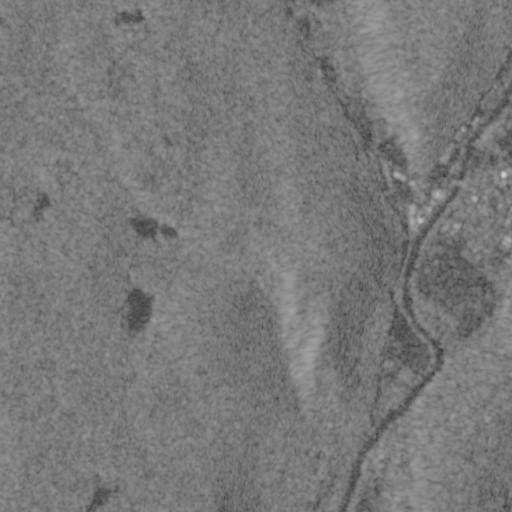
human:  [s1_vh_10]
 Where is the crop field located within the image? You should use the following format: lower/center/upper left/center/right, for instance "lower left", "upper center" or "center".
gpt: The crop field is located in the right of the image.
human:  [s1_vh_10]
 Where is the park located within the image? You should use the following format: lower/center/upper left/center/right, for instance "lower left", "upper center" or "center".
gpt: The park is located in the upper right of the image.
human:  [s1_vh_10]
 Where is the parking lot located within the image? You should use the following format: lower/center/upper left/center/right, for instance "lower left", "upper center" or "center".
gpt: The parking lot is located in the upper right of the image.
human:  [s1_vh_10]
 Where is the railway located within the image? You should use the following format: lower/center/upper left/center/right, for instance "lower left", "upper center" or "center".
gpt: The railway is located in the lower right of the image.
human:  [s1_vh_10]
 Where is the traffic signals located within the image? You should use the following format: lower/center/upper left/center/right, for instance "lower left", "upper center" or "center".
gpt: The traffic signals is located in the center right of the image.
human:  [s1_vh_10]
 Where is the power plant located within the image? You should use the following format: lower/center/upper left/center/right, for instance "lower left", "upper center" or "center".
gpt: There is no power plant in the image.

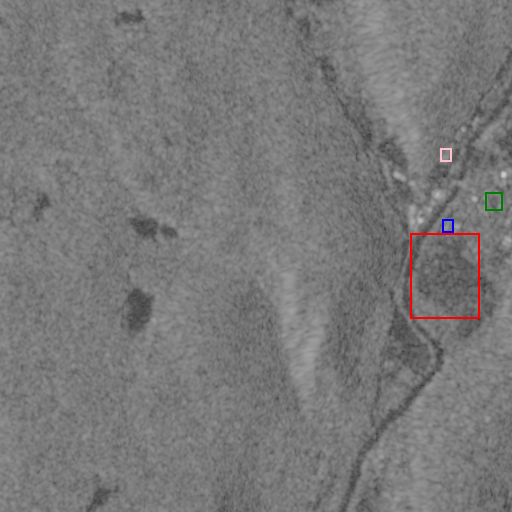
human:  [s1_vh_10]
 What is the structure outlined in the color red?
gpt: The structure outlined in red is a crop field.
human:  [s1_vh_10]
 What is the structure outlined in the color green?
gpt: The structure outlined in green is a park.
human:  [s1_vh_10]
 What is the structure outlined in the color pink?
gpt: The structure outlined in pink is a building.
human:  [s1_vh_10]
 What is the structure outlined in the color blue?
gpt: The structure outlined in blue is a building.
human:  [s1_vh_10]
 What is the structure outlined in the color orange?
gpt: There is no orange outline.